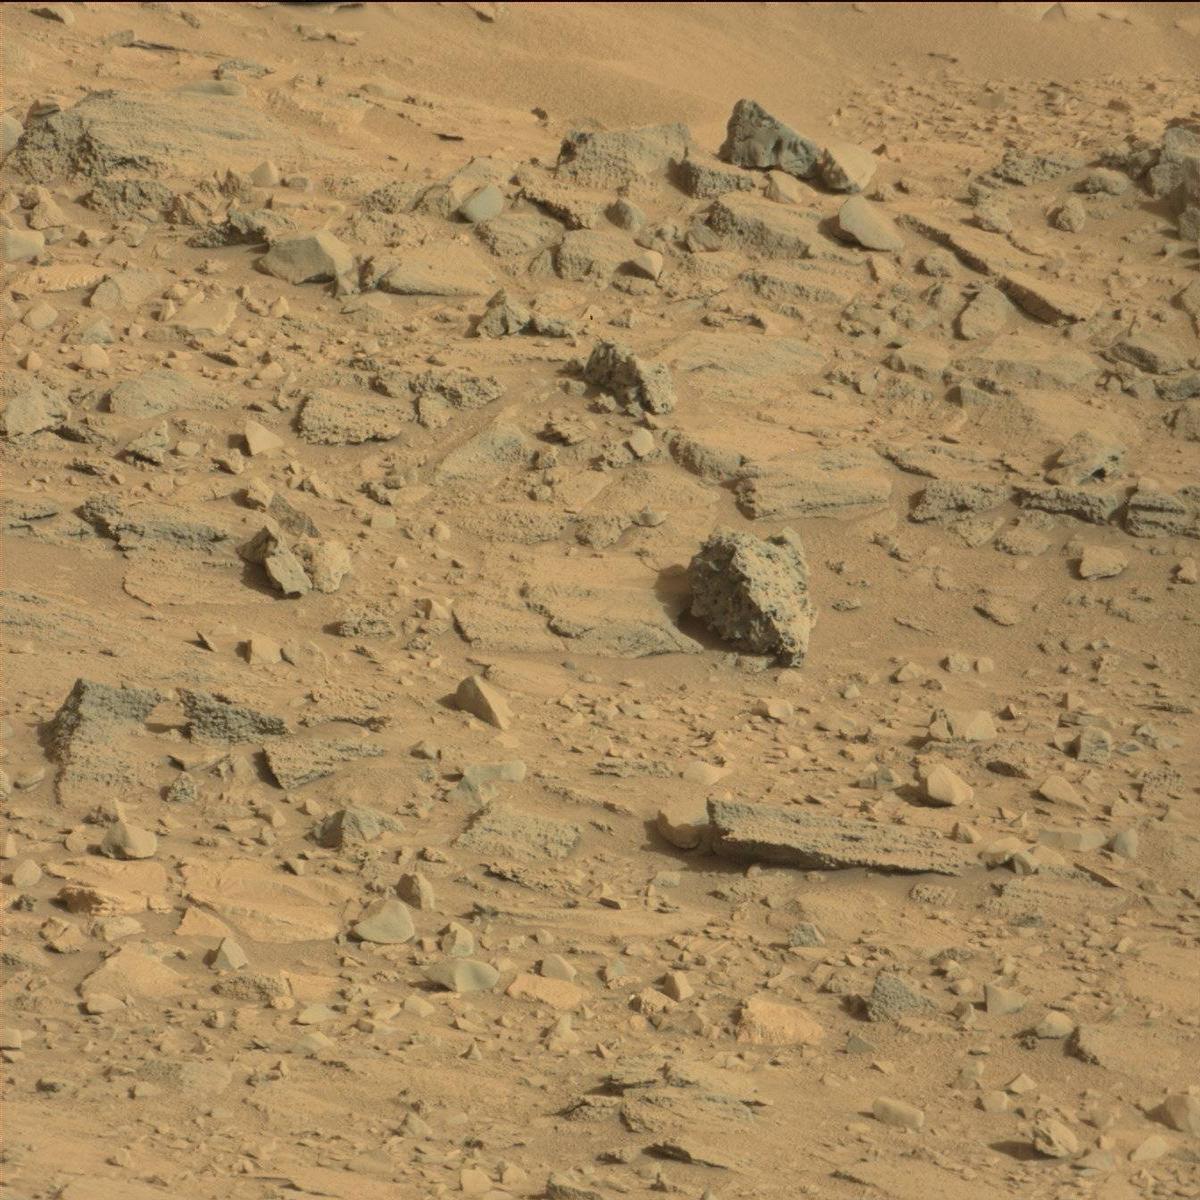
Terrain classes present: Bedrock, Sand / Soil